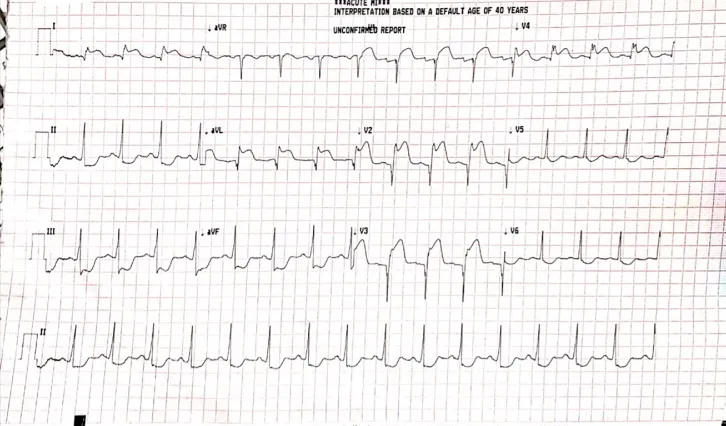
ECG ST elevation in the anterior leads (v1-v4. ).
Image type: electrography (ekg)